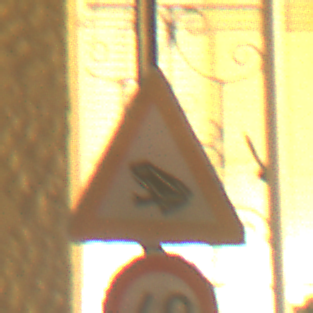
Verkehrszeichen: AmphibienwanderungRechts
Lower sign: Geschwindigkeit40
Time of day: Night
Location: Outdoor (Urban)
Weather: Clear
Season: NotSpecified
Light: Artificial